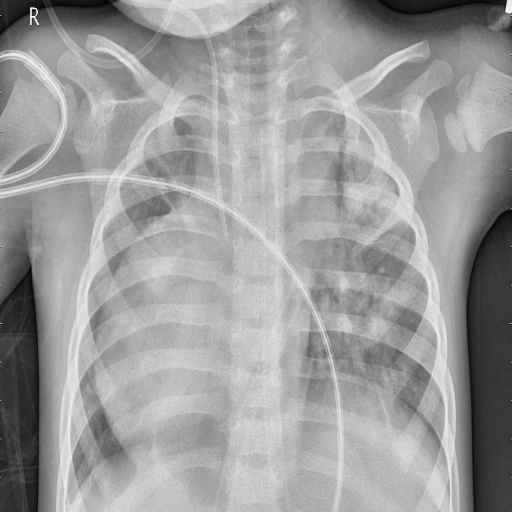
Finding: PNEUMONIA